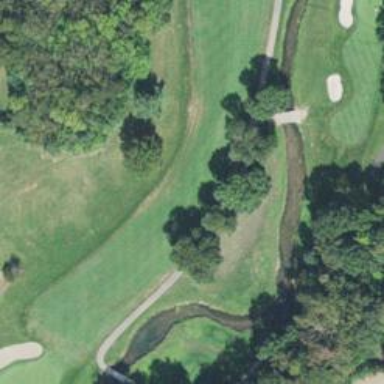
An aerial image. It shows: Golf hole.